Question: I'm looking for a CSS solution to align text differently based on whether it breaks into more than one line or not. No Javascript, thanks. I'm happy with edge browser support, though.
Here's what I want to achieve:

When the text content only fills one line, I want it to adhere to 'text-align: center;'. Else, I'd like it to be 'text-align: left'.
I'm aware that I could assign different classes based using Javascript based on:
- -
But these solutions aren't generic and have many complications. What I'm looking for is a CSS (probably CSS3 edge) solution to the problem that has so-far eluded me.
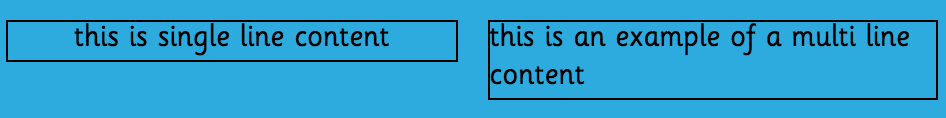
Answer: Here is a pure CSS solution:
'''
div {
background-color: yellow;
width: 200px;
}
div span {
display: inline-block;
position: relative;
left: 50%; /* move content to the right until the left side is aligned to the middle of the div container (at 100px) */
-webkit-transform: translateX(-50%); /* move half of content's width back to the left. This centers content.*/
-moz-transform: translateX(-50%);
transform: translateX(-50%);
}
'''
'''
<div>
<span>this is a single line content</span>
</div>
<br />
<div>
<span>this is a single line</span>
</div>
<hr />
<div>
<span>this is an example of multi line content</span>
</div>
<br />
<div>
<span>this is an example of very long multi line content that occupies three rows</span>
</div>
'''
By putting your content in an 'inline-block' you get the width of such content restrained inside the div container.
---
If you cannot add an extra element ('span') to your markup, it is still possible to do what you want with just divs, with
'''
div {
background-color: yellow;
max-width: 200px;
display: inline-block;
position: relative;
left: 50%;
-webkit-transform: translateX(-50%);
-moz-transform: translateX(-50%);
transform: translateX(-50%);
}
'''
However the yellow background only covers the content area, not the 200px. I've tried using pseudo elements ':before' to no avail.